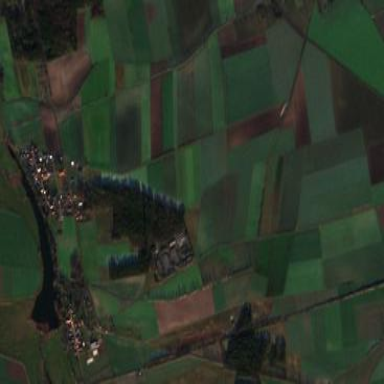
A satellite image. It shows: View of farmland.